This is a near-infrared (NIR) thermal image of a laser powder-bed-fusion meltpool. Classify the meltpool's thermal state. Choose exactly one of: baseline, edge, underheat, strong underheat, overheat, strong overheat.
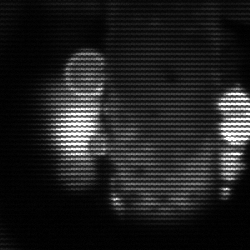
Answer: strong underheat